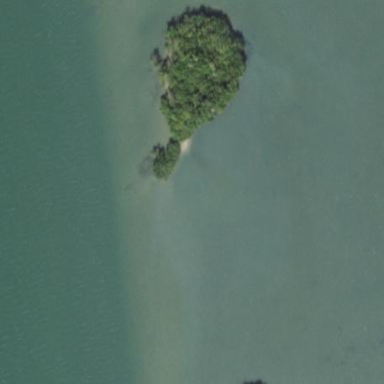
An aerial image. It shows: Islet.